Question: I'm looking through some logs trying to explain some "interesting" behavior and I'm seeing some users come to my application with a user agent similar to this one:
'''
Mozilla/5.0 (iPad; U; CPU iPhone OS 5_1_1 like Mac OS X; en_US) AppleWebKit (KHTML, like Gecko) Mobile [FBAN/FBForIPhone;FBAV/4.1.1;FBBV/4110.0;FBDV/iPad2,1;FBMD/iPad;FBSN/iPhone OS;FBSV/5.1.1;FBSS/1; FBCR/;FBID/tablet;FBLC/en_US;FBSF/1.0]
'''
If I run this string through <URL> I get the following result:

This screen shot and user agent confuses me because it says it's the mobile safari for iPod and iPad. I see 'iPad' in the first part of the user-agent, but I also see a lot of references to FB and iPhone and iOS and all kinds of other things.
I'm curious if this is a "generic" user-agent that is served up by the Facebook for iOS application, and if it is - is the device an iPad or is it just not clear enough to tell?
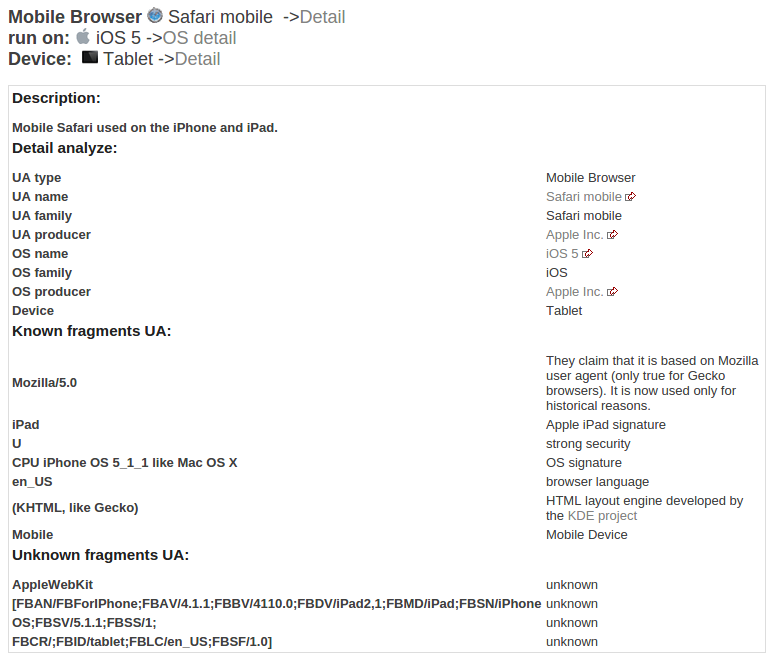
Answer: Yes it is the iOS Facebook app....
The following is the user agent string from an iPhone 4s showing that it includes the correct device 'iPhone4,1'
'''
Mozilla/5.0 (iPhone; CPU iPhone OS 6_0_1 like Mac OS X)
AppleWebKit/536.26 (KHTML, like Gecko) Mobile/10A523
[FBAN/FBIOS;FBAV/5.3;FBBV/89182;FBDV/iPhone4,1;FBMD/iPhone;FBSN/iPhoneOS;
FBSV/6.0.1;FBSS/2; FBCR/O2;FBID/phone;FBLC/en_US]
'''
The devices shown seem to follow the same model identification shown in an answer on <URL>
'''
@"i386" on the simulator
@"iPod1,1" on iPod Touch
@"iPod2,1" on iPod Touch Second Generation
@"iPod3,1" on iPod Touch Third Generation
@"iPod4,1" on iPod Touch Fourth Generation
@"iPhone1,1" on iPhone
@"iPhone1,2" on iPhone 3G
@"iPhone2,1" on iPhone 3GS
@"iPad1,1" on iPad
@"iPad2,1" on iPad 2
@"iPad3,1" on iPad 3 (aka new iPad)
@"iPhone3,1" on iPhone 4
@"iPhone4,1" on iPhone 4S
@"iPhone5,1" on iPhone 5
@"iPhone5,2" on iPhone 5
'''
<URL>